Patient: sex F, age 75
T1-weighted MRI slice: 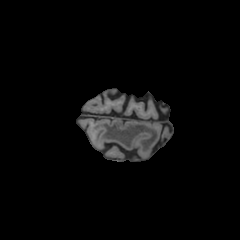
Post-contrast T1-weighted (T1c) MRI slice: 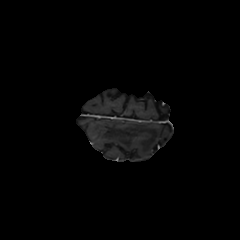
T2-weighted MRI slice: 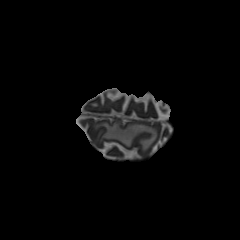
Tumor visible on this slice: yes
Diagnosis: Glioblastoma, IDH-wildtype
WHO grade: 4